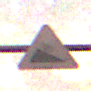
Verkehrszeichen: Gefaelle10
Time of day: Night
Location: Outdoor (Nature)
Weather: Clear
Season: NotSpecified
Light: Natural